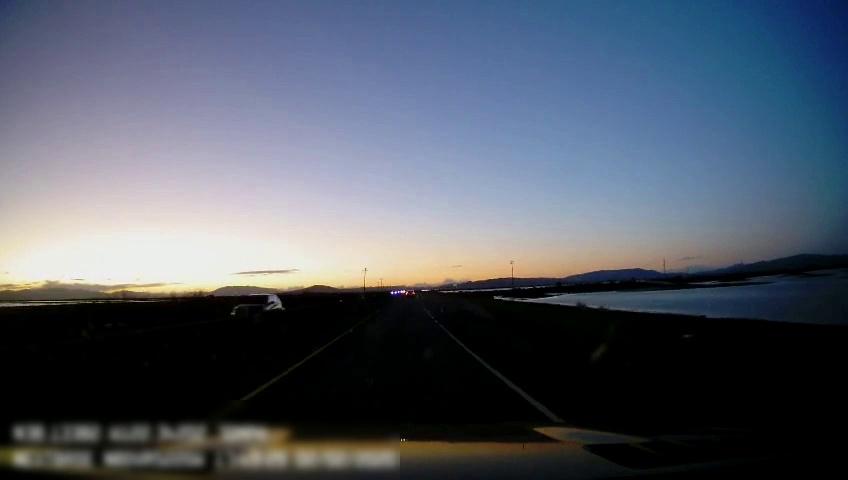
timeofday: Dusk/Dawn/Twilight
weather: Sunny
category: Drivable Space
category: Vehicles | Car
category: Vehicles | Car
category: Lanes | Current Lane
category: Lanes | Current Lane